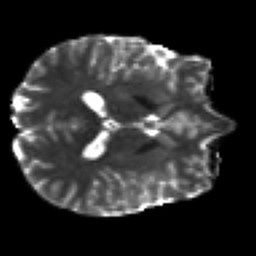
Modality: T2w
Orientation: axial
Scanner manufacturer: siemens
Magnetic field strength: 3 T
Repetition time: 7.8 s
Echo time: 0.09 s